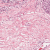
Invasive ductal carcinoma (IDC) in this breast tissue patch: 0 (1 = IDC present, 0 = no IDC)